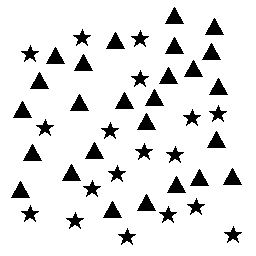
Squares: 0
Triangles: 26
Stars: 18
Total shapes: 44